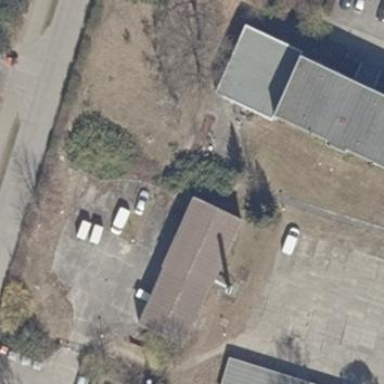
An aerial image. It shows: Service building.